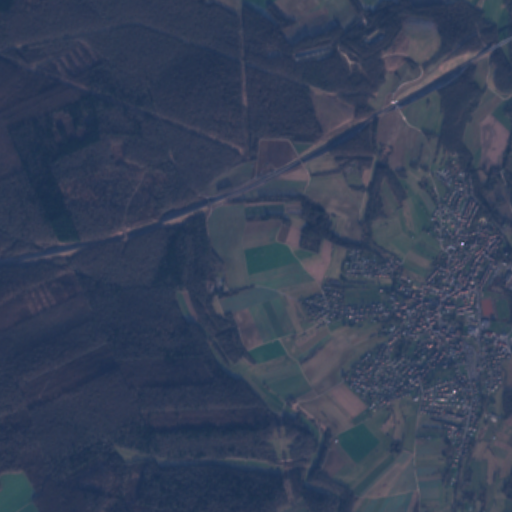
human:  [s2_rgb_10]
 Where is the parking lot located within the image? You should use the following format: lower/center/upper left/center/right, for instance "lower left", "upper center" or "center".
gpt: The parking lot is located in the lower right of the image.
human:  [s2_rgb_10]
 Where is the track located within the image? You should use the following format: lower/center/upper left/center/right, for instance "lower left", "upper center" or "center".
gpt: The track is located in the center right of the image.
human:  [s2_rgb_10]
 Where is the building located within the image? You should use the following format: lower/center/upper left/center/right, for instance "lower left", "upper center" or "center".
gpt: There is no building in the image.